Question: This is in continuation of the problem defined here
<URL>
So the situation looks like the image below(please bear with the crappy image)

The blue links denotes the relationship with the number in black boxes denoting the value of property. Similar values also exists for all such other relationship which is not shown here.
Now I would like to . Continuing with the example in the link there will be only 4 New Unique Nodes . Lets Call them with .
Then I would like to query each case in turn. Within each case, I need to query [:RELATES_TO] relationship in . For any such pair of nodes I need to add a relationship with strength being updated to . The is the number associated with property of for the pair of .
In case1, the order of visiting nodes will be
'''
Node(ID:3) to Node(ID:4)
Node(ID:1) to Node(ID:2)
Node(ID:1) to Node(ID:3)
'''
On processing these nodes, the result would be
'''
NewUniqueNode(name:A)-[:FINALRESULT{strength: 1}]-NewUniqueNode(name:D)
NewUniqueNode(name:A)-[:FINALRESULT{strength: 1}]-NewUniqueNode(name:B)
NewUniqueNode(name:B)-[:FINALRESULT{strength: 1}]-NewUniqueNode(name:A)
'''
On processing the full set of cases( + + ), the result would be something like
'''
NewUniqueNode(name:A)-[:FINALRESULT{strength: 1}]-NewUniqueNode(name:D)
NewUniqueNode(name:A)-[:FINALRESULT{strength: 3}]-NewUniqueNode(name:B)
NewUniqueNode(name:B)-[:FINALRESULT{strength: 2}]-NewUniqueNode(name:A)
NewUniqueNode(name:C)-[:FINALRESULT{strength: 1}]-NewUniqueNode(name:B)
NewUniqueNode(name:A)-[:FINALRESULT{strength: 1}]-NewUniqueNode(name:A)
'''
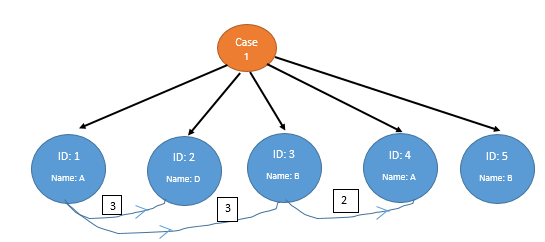
Answer: According to this Neo4j console setup, based on the previous question <URL>
I have the following query :
'''
MATCH (n:Performer)
WITH collect(DISTINCT (n.name)) AS names
UNWIND names as name
MERGE (nn:NewUniqueNode {name:name})
WITH names
MATCH (c:Case)
MATCH (p1)-[r:RELATES_TO]->(p2)<-[:RELATES]-(c)-[:RELATES]->(p1)
WITH r
ORDER BY r.length
MATCH (nn1:NewUniqueNode {name:startNode(r).name})
MATCH (nn2:NewUniqueNode {name:endNode(r).name})
MERGE (nn1)-[rf:FINAL_RESULT]->(nn2)
SET rf.strength = CASE WHEN rf.strength IS NULL THEN r.value ELSE rf.strength + r.value END
'''
Explanations :
- First we match all performer nodes and collect the distinct name values in the names variable.- Secondly, we iterate the names with the UNWIND clause, creating a NewUniqueNode for each name in the names collection- Then we match all cases, within each case we look for the :RELATES_TO relationships that are inside this case and ordering them by the relationship length value- Then for each relationship found, we match the NewUniqueNode corresponding to the startNode name value, and same for the NewUniqueNode corresponding to the endNode name value- Lastly we merge the :FINAL RESULT relationship between those two unique nodes, we then set the strength property on the relationship depending of the :RELATES_TO relationship length value, for this part I guess you could do the same with ON CREATE and ON MATCH on the MERGE